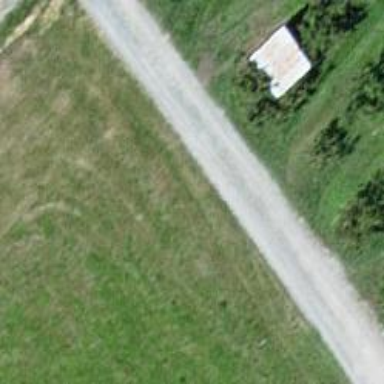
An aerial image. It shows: Track with fine gravel surface of grade2 quality.